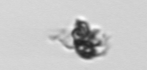
Label: detritus